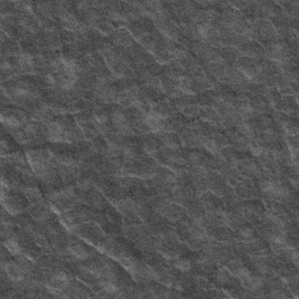
Label: frost